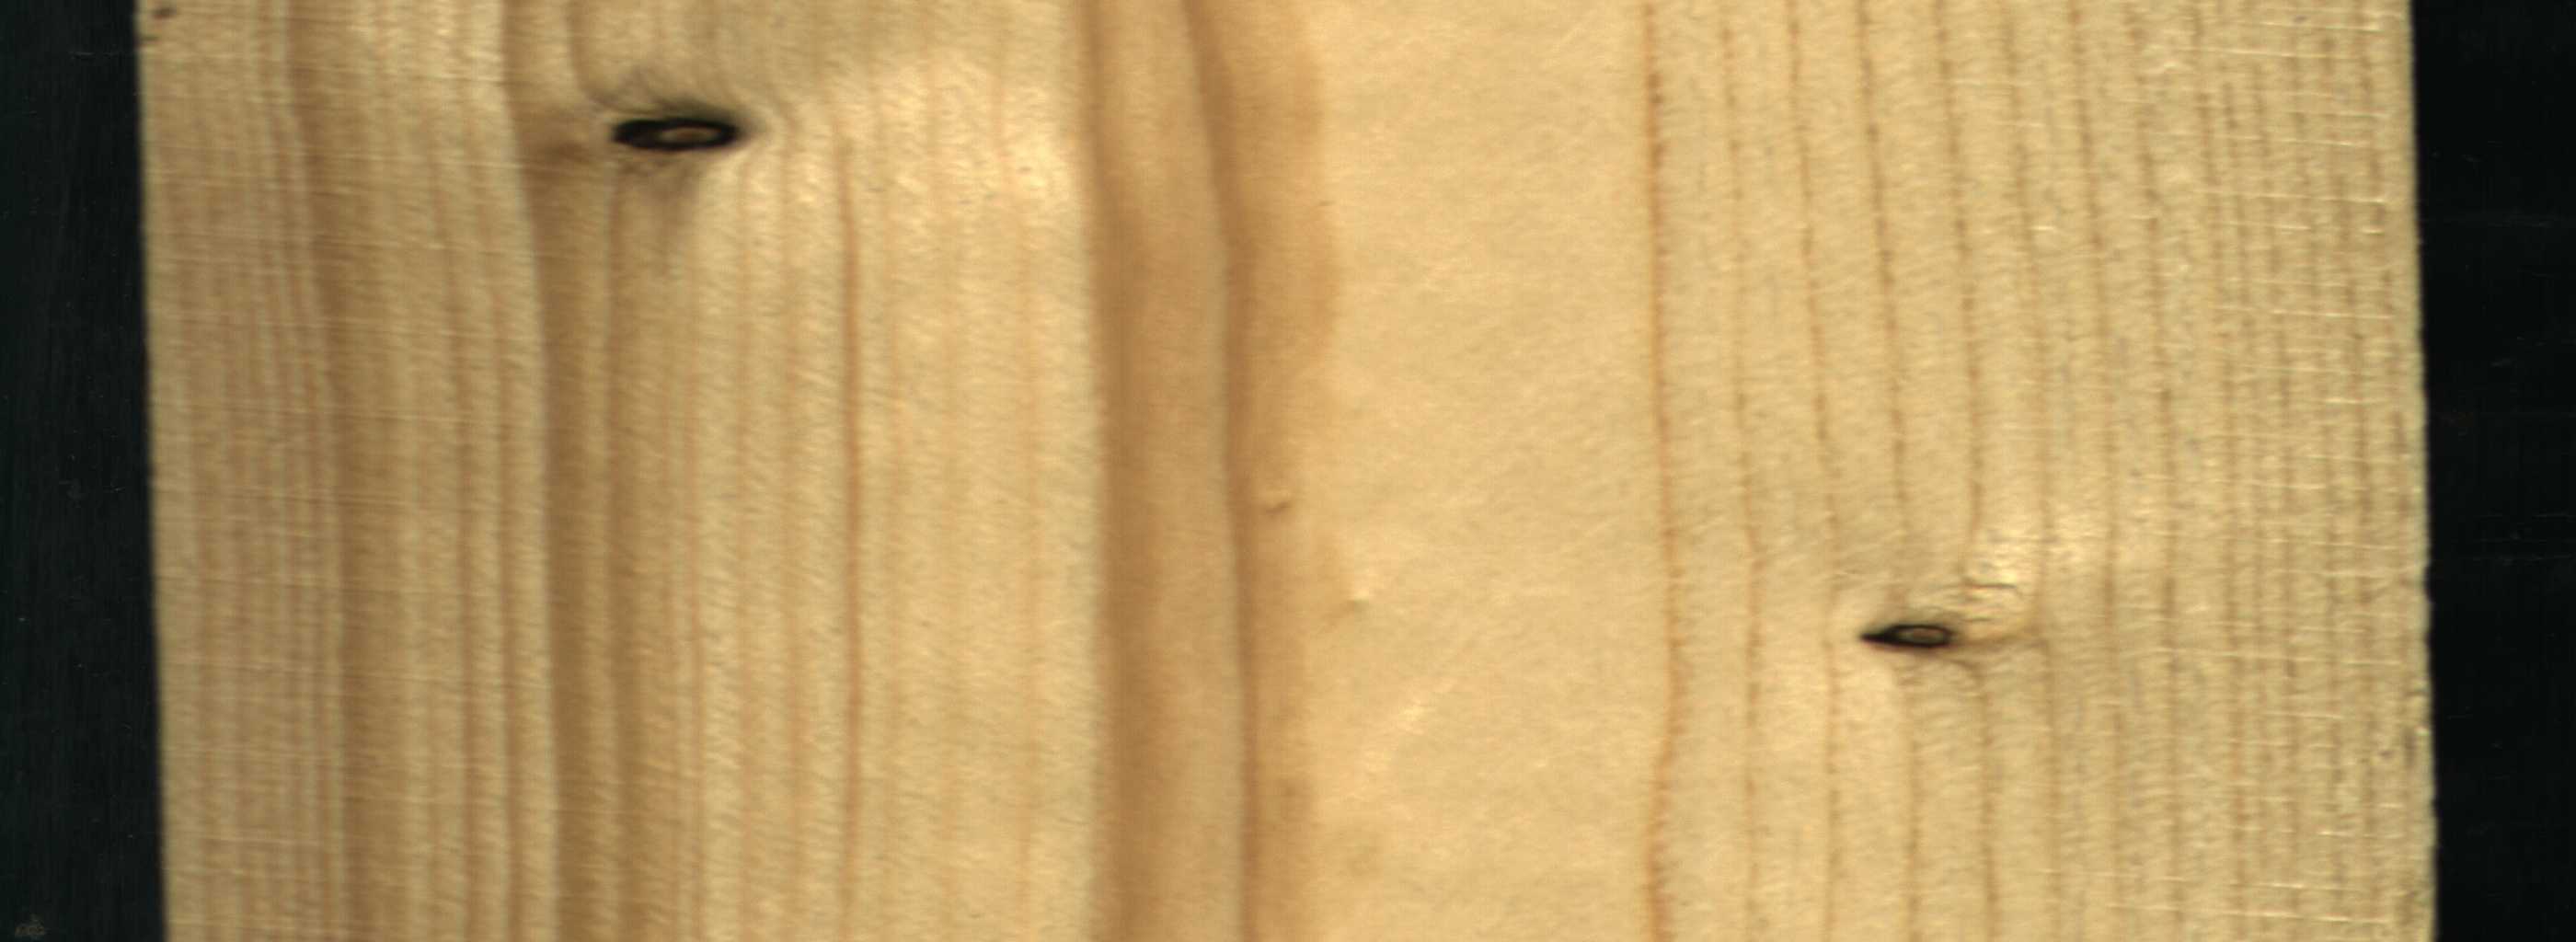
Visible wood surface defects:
Quartzity
Dead_Knot
Dead_Knot